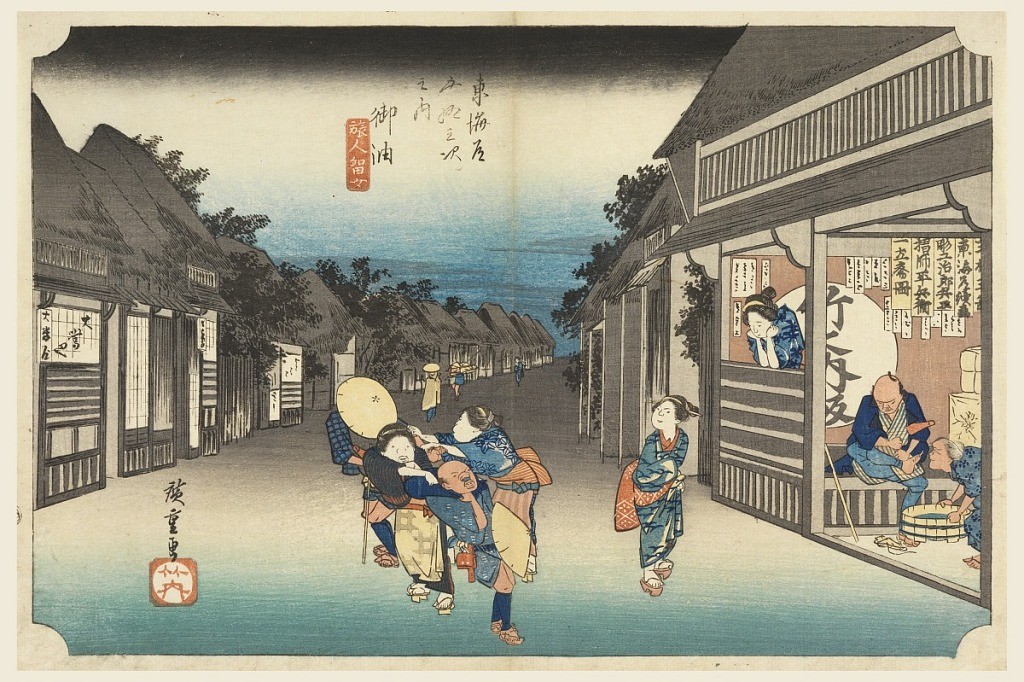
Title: Goyu, Women Detaining Travelers, in The Fifty-Three Stations of the Tokaido Road (Tokaido Gojusan Tsugi-no Uchi)
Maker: Ando Hiroshige, Japanese, 1797–1858
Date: ca. 1834
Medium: Woodblock print (ukiyo-e) on mulberry paper (washi), ink with color
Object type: Print
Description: Village street at twilight. Center, maid servants are struggling for possession of travelers. Right, in an open teahouse, traveler prepares to wash his feet. On its walls are names of the engraver, printer, designer, and publisher.